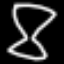
Label: hourglass